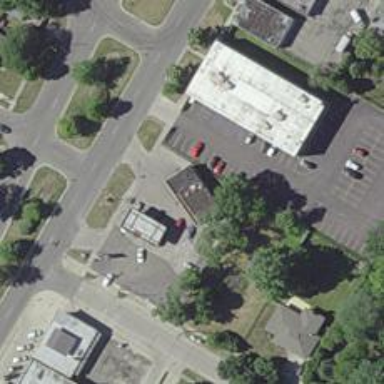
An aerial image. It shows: Convenience shop.